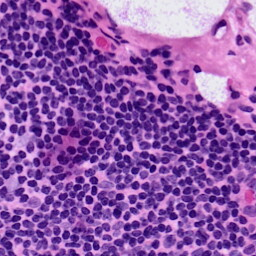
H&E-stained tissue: LymphNode